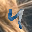
Label: 4